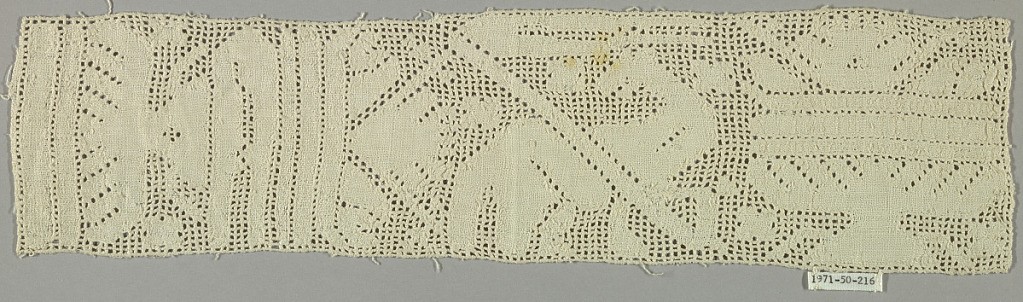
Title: Fragment
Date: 16th–17th century
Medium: linen Technique: withdrawn element work
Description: Fragment of a border with the Lamb of God or Paschal lamb.